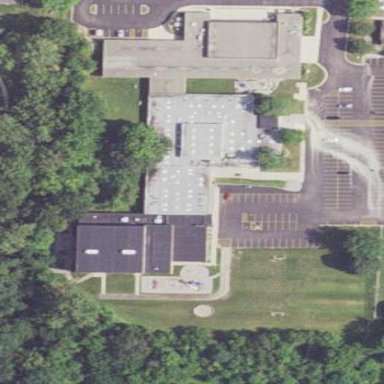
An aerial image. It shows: School building.